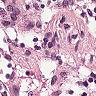
Metastatic tissue present: no